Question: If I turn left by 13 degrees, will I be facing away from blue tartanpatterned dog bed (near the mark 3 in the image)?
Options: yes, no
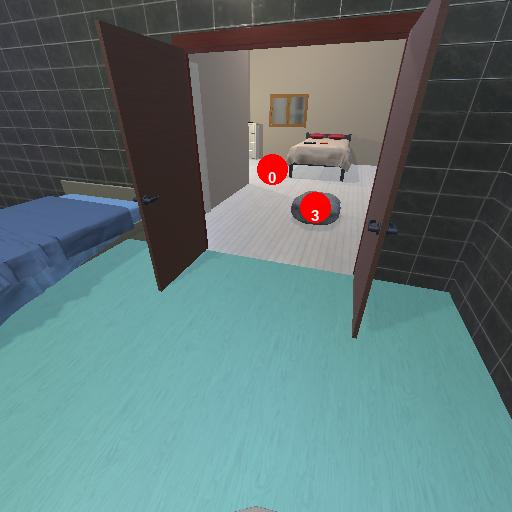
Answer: yes